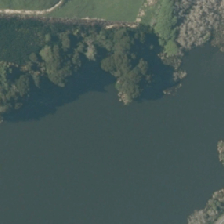
Land cover: lake_pond